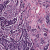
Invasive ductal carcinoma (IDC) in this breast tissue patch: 1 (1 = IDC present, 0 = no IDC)